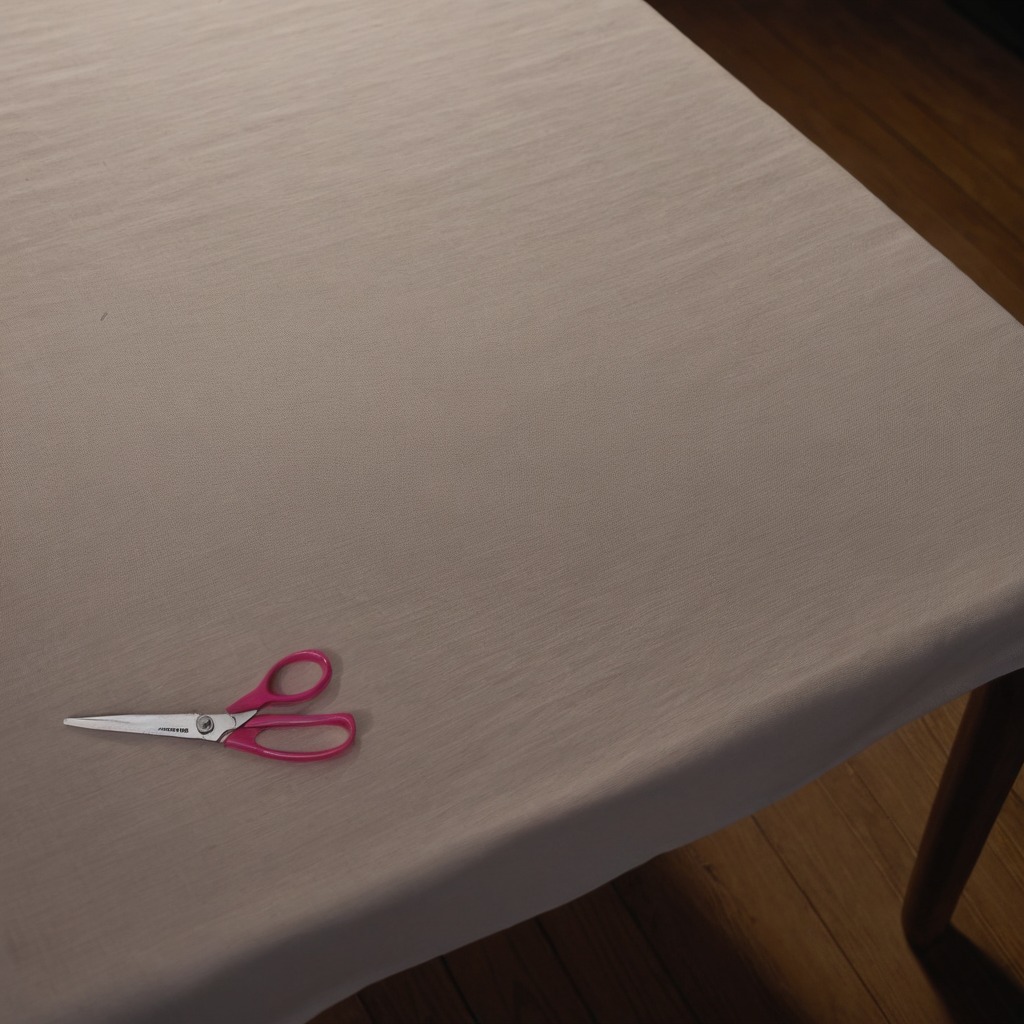
A scissor lying on a wooden table.